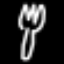
Label: fork